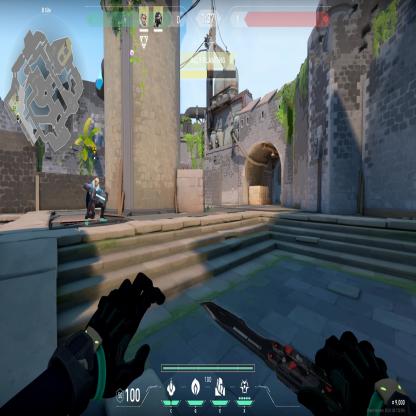
Label: teammate